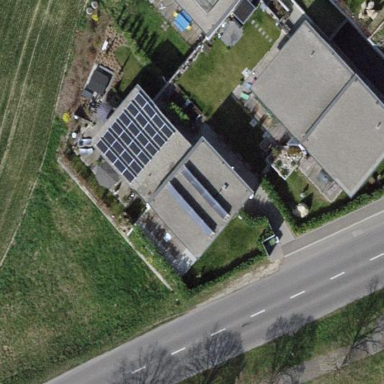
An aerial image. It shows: Semidetached house with flat roof.